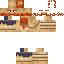
A male skeleton skin with medium skin, wearing brown long hair dressed in a red armor chest and brown pants, featuring a closed mouth.